Question: So I don't know much about SQL or VBScript, much less putting the two together.
I'm trying to connect to a SQL Server running SQL 2008. All I want to do is connect and I can't seem to do it. I keep getting various errors, including:
- - -
I already know about <URL> but I don't know what a number of things mean. What is a Data Source? What is an Initial Catalog?
Here is what I have so far.
'''
Dim result
Set cn = CreateObject("ADODB.Connection")
cn.ConnectionString = "Provider=SQLOLEDB.1;Server=MyIP;Database=SQLDatabase;User ID=user;Password=pass"
cn.Open
strQry = "select * from Users"
set result = cn.execute(strQry)
'''
Can someone help me make heads and tails of this?
Edit 1: This is what I am seeing in the Server Configuration Manager;

Edit 2: I apologize for not making this clear. I am not connecting to the local machine. I am connecting to a machine on my network.
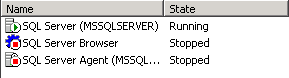
Answer: Data Source = the instance of the database engine you are connecting to, either a host name or a host name combined with a named instance. Often this is 'localhost' or 'localhost\SQLEXPRESS' but it can also be an IP address or fully-qualified domain name (either inside or outside your network).
Initial Catalog = database to connect to. The login associated with the username/password used in the connection string must be in specific server roles or be associated with a user in the database that at least belongs to the public role.
If you've installed SQL Server Express Edition, your connection string be:
'''
cn.ConnectionString = "Provider=SQLNCLI10;" & _
"Data Source=myIP\SQLExpress;" & _
"Initial Catalog=SQLDatabase;" & _
"User ID=user;Password=pass"
'''
We can't know for sure if that is the correct connection string - if you've installed a default instance or you named your instance something else, for example. Other variations you might try (since you said you didn't install Express), in case there is some problem with 'myIP':
'''
"Data Source=localhost;" & _
'''
Or
'''
"Data Source=(local);" & _
'''
Or
'''
"Data Source=.;" & _
'''
Or
'''
"Data Source=127.0.0.1;" & _
'''
To see what you have actually installed, you can go to Start > All Programs > SQL Server 2008 > Configuration Tools > SQL Server Configuration Manager and click on SQL Server Services. In the right pane, you should see something like this:

Though your instance names may not match mine. If you see 'SQL Server (MSSQLSERVER)', this is a default instance, and the data source in your connection string would be '.' or '(local)' or '(localhost)'. If you see 'SQL Server (something other than MSSQLSERVER)' then it would be '.\something other than MSSQLSERVER' etc. You can also see whether the instance is running, which might be another problem. If the instance you want to connect to is stopped, you won't be able to connect to it until you right-click and choose Start. You might also want to right-click the instance and select Properties so that you can set the service to start automatically, so you don't have to repeat this process the next time you reboot. If you want the service to be running all the time.
If you show us what you see in the configuration manager we can help with the exact connection string you need.
Now that I see the updated error message, which contains:
'''
[DBNETLIB][ConnectionOpen (Connect()).]
'''
You might try a few options:
(1) make sure TCP/IP is enabled. In the configuration manager, under SQL Server Network Configuration > Protocols for MSSQLSERVER, right-click TCP/IP, and choose Enable. You'll need to restart SQL Server. (While you should be able to use shared memory, this is how I used to always configure classic ASP.)
(2) add the following to your connection string:
'''
cn.ConnectionString = "Provider=SQLNCLI10;" & _
"Data Source=localhost;" & _
"Initial Catalog=SQLDatabase;" & _
"User ID=user;Password=pass;" & _
"Network=DBMSSOCN;"
'''